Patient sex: F
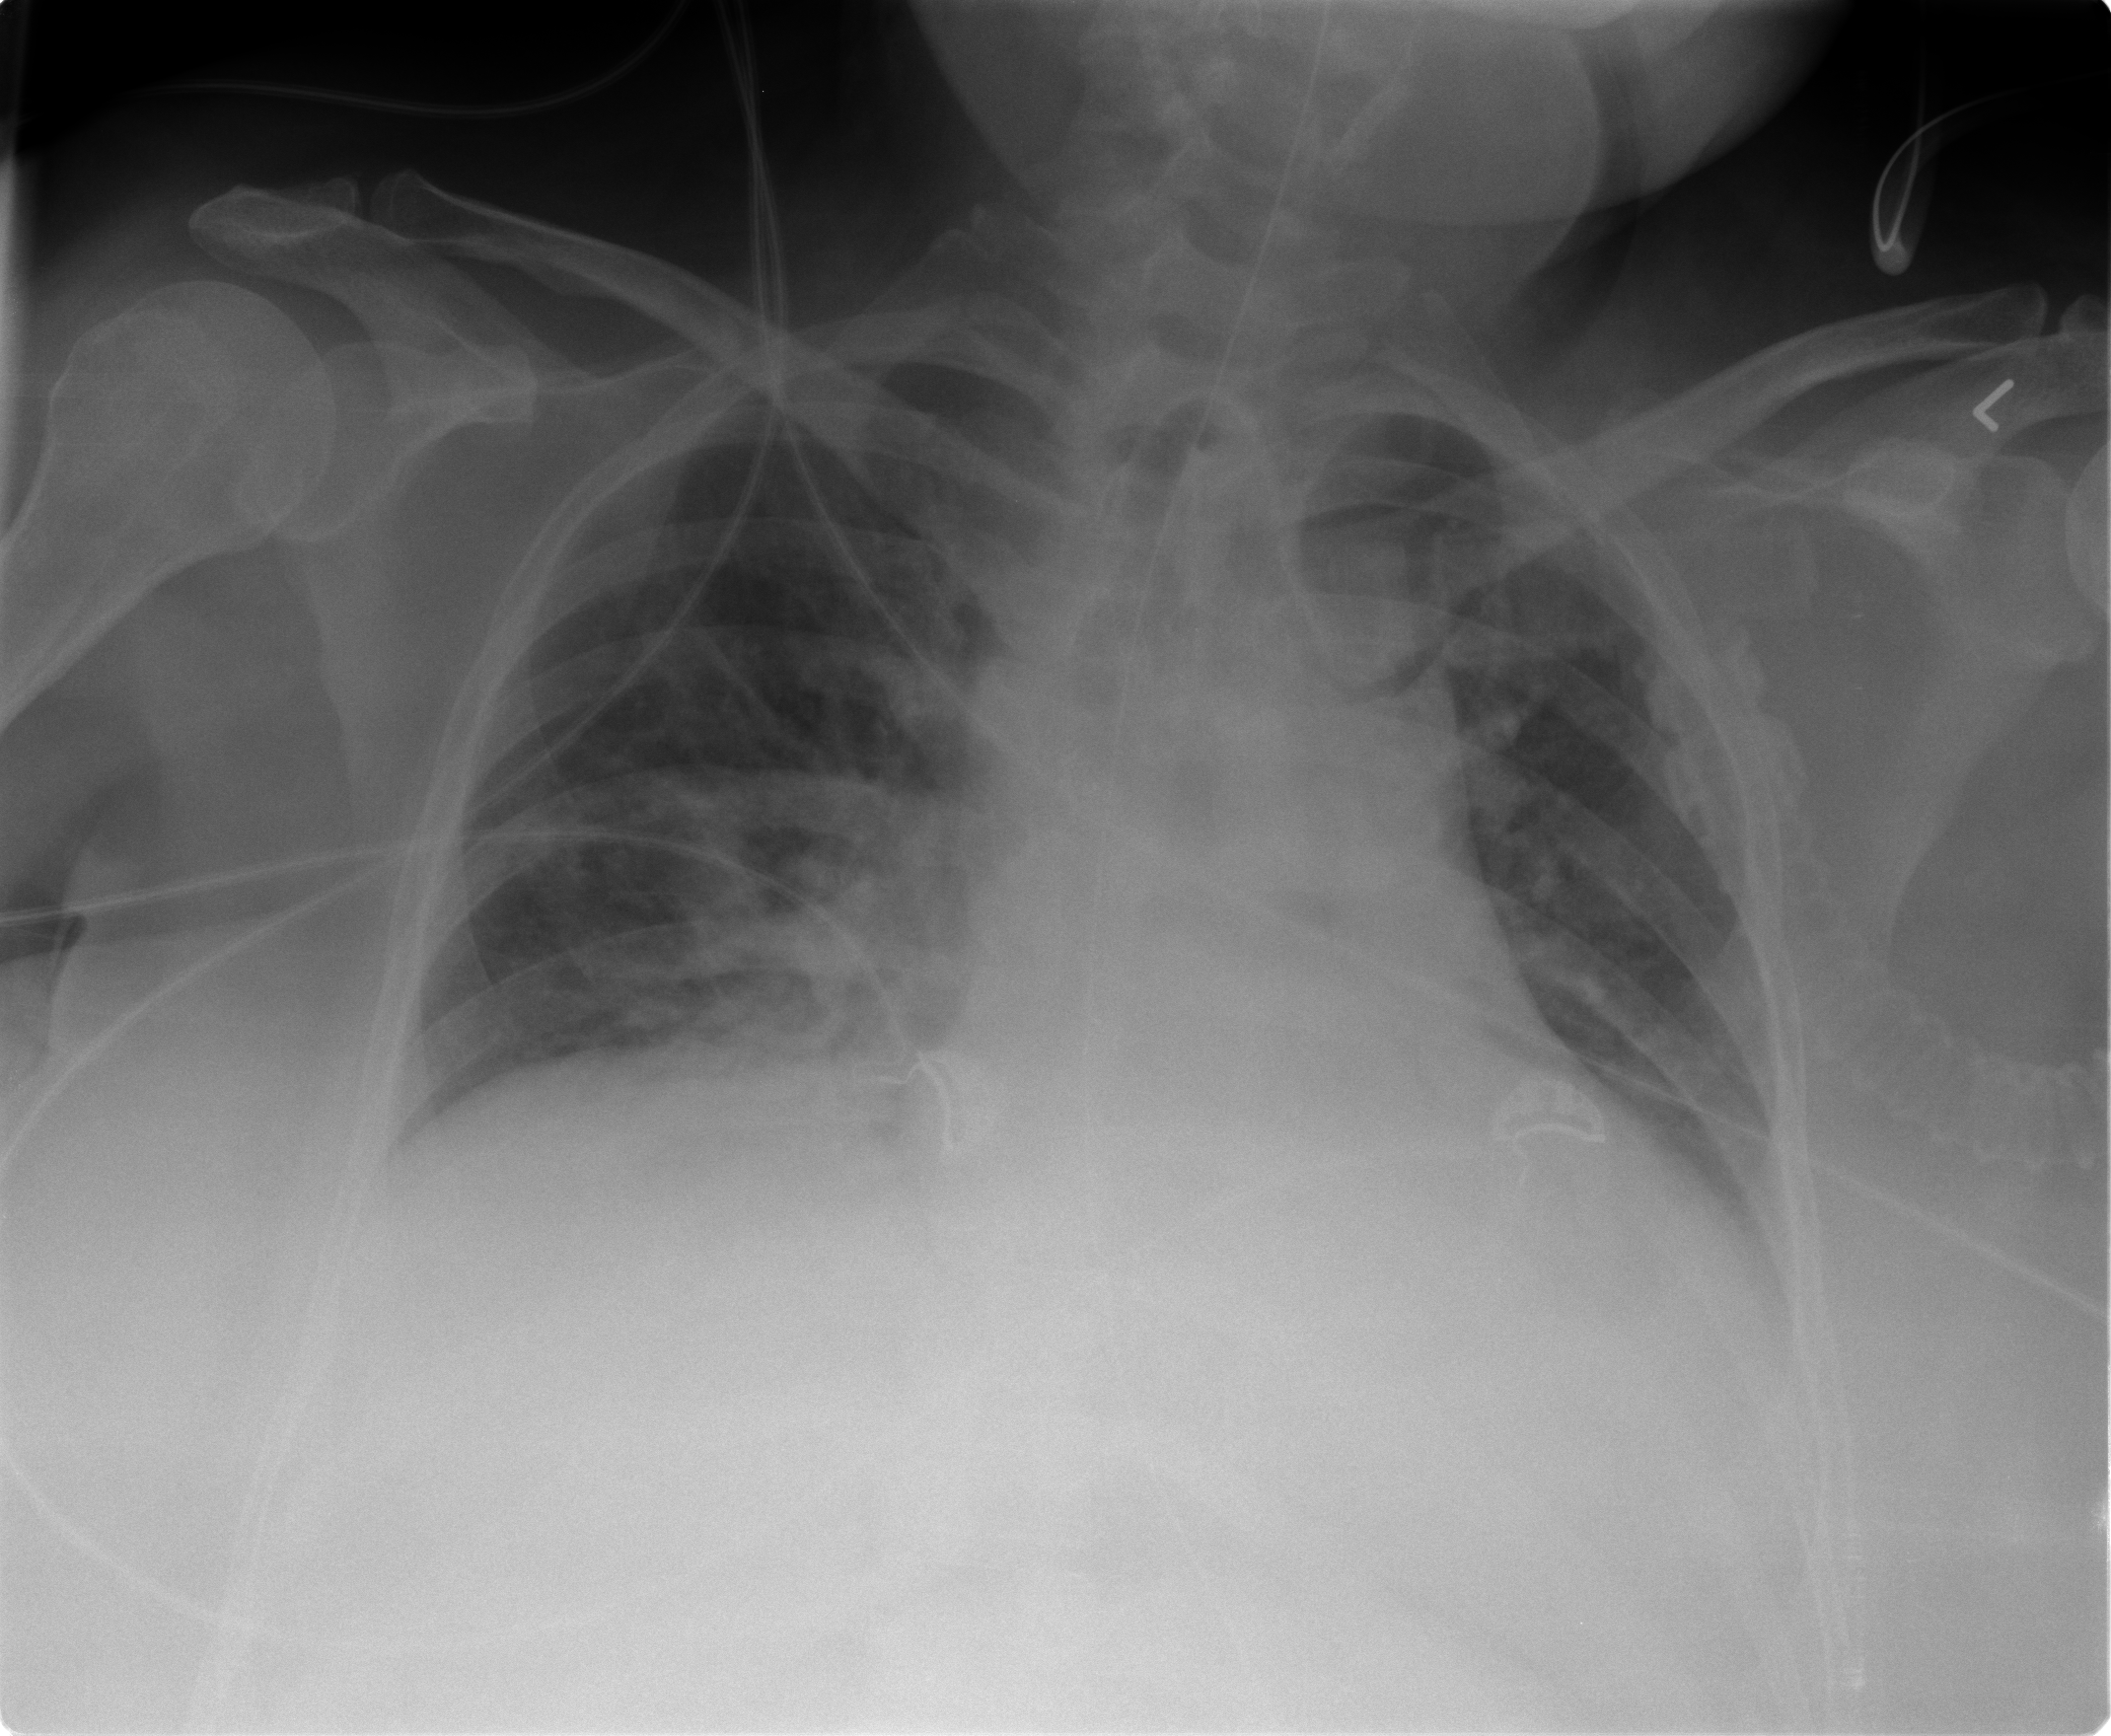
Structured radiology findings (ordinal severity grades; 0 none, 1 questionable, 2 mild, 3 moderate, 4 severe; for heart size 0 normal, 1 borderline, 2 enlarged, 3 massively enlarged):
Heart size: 2
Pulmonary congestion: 2
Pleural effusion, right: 2
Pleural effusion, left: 2
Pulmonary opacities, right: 1
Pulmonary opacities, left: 1
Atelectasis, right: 2
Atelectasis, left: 2